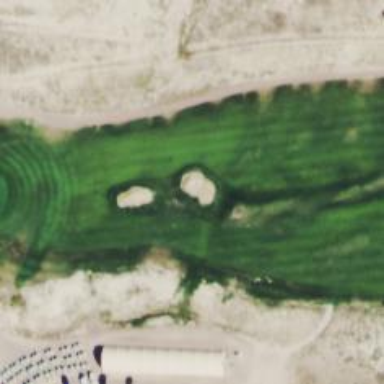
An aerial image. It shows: Golf hole.